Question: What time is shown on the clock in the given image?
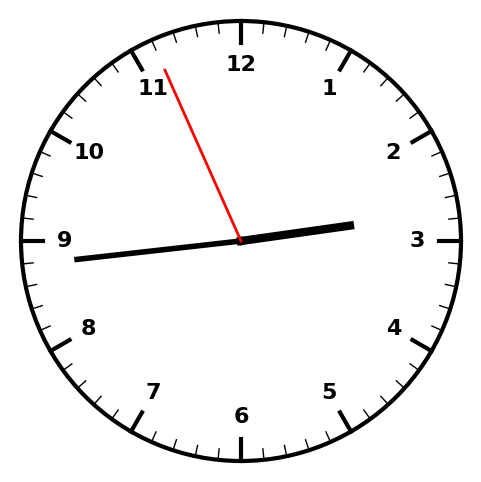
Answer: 02:43:56